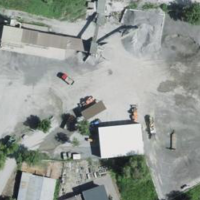
EUNIS habitat code: 56
Species observed at this site:
Saponaria ocymoides